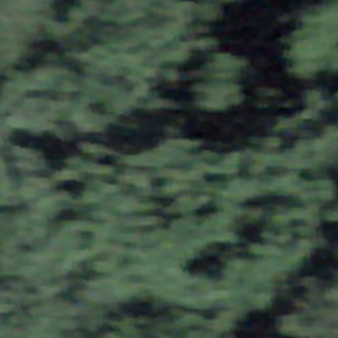
Label: other